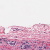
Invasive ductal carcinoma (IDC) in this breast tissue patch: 1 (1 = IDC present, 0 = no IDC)